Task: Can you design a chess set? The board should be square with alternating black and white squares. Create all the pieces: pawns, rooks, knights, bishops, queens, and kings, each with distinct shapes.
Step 2022:
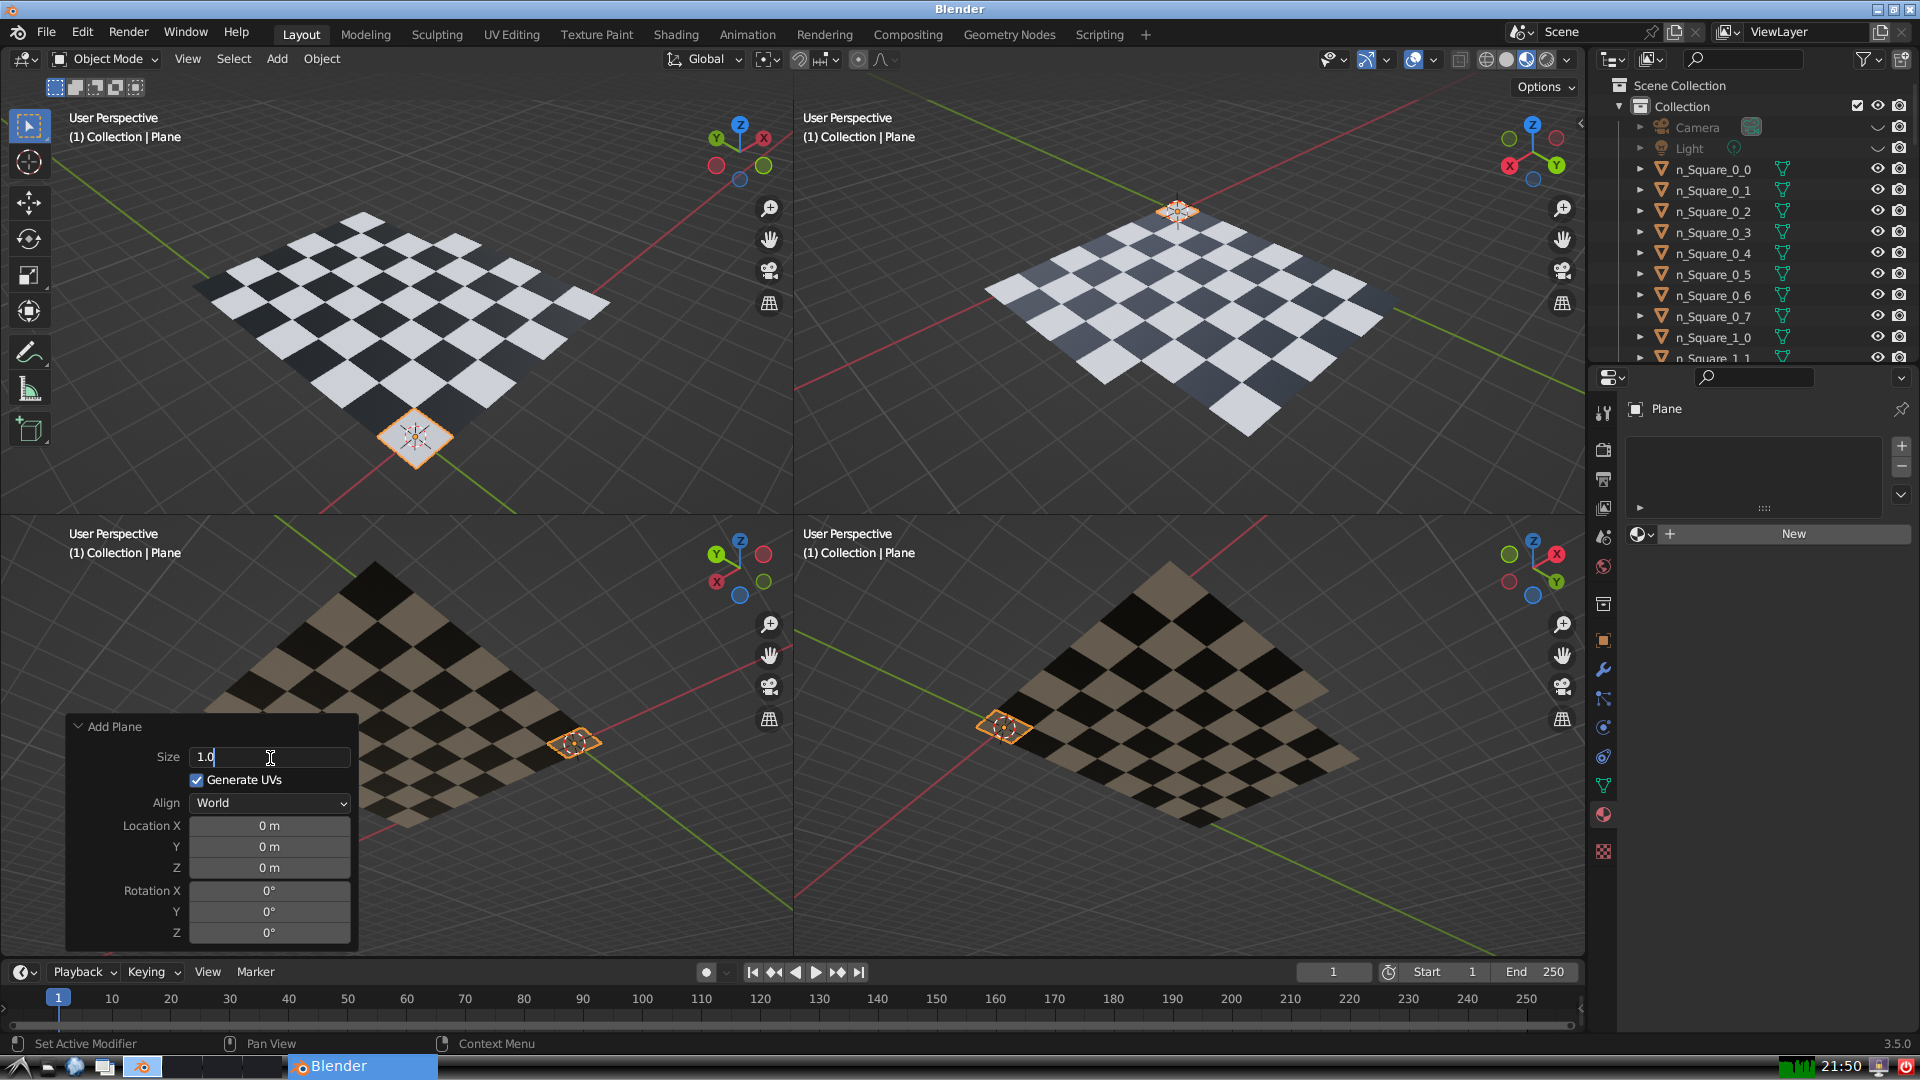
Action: {"key_press": ['Return']}